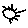
Label: sun